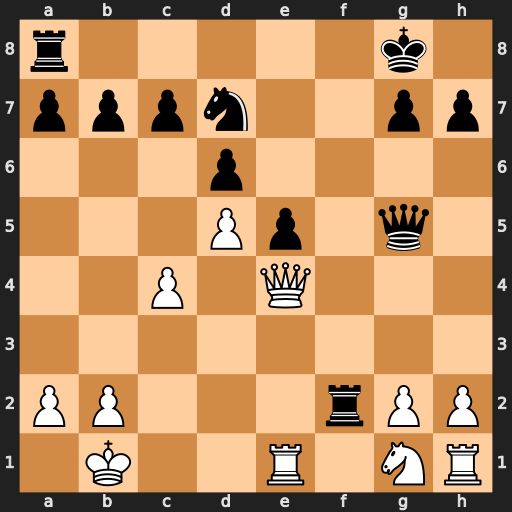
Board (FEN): r5k1/pppn2pp/3p4/3Pp1q1/2P1Q3/8/PP3rPP/1K2R1NR
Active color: w
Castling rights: -
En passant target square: -
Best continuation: Nh3 Qxg2 Nxf2